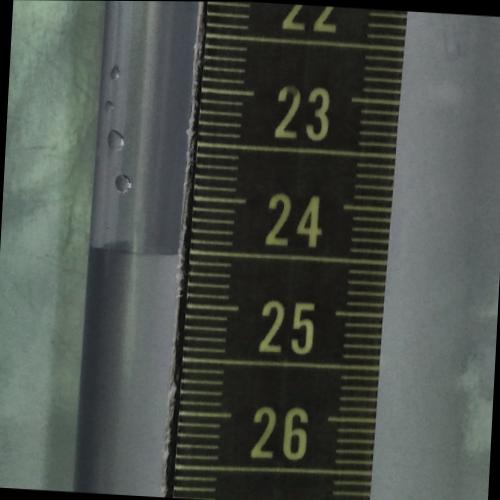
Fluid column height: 24.5 cm